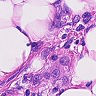
Metastatic tissue present: yes